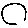
Label: circle